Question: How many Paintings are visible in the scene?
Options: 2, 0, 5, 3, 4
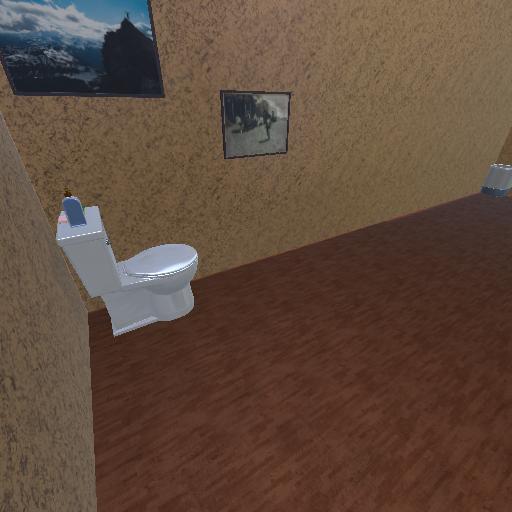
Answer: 2